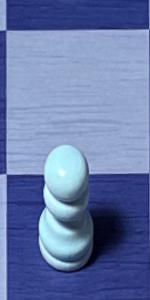
Label: Pawn_White